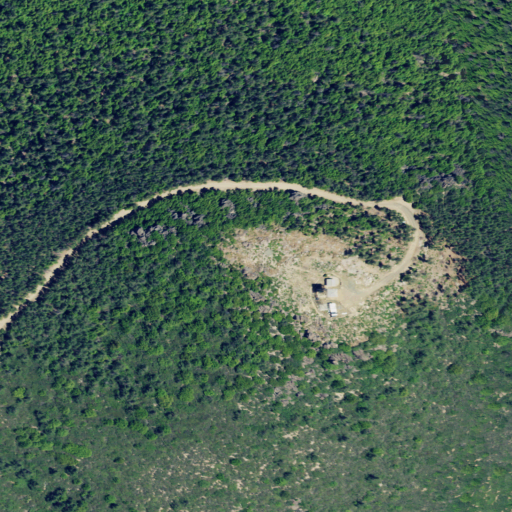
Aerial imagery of mountain in California named Mount Konocti containing evergreen forest, shrub, open development, low intensity development, and grassland